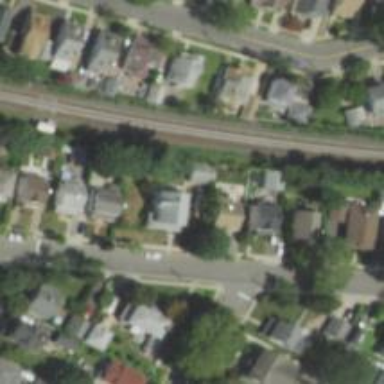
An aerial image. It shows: Electrified railway with rail tracks.